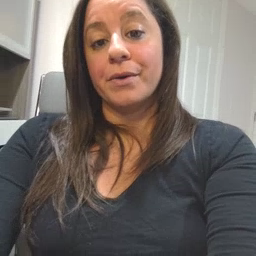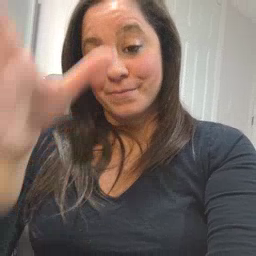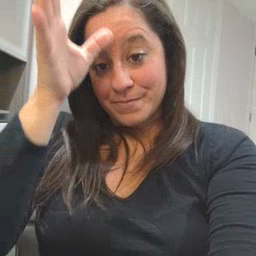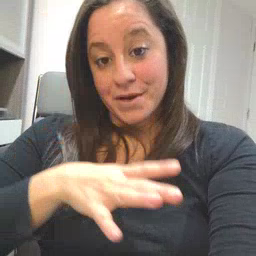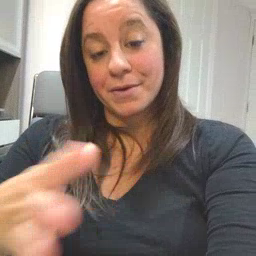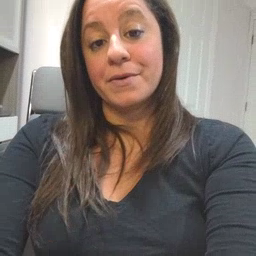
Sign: man